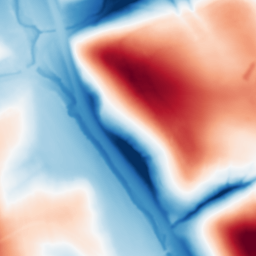
Category: multiscale
Decomposition family: dog
Decomposition parameters: sigma_low: 1
sigma_high: 50
Upsampling method: bspline
Upsampling parameters: scale: 4
Upsampling scale: 4